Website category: university
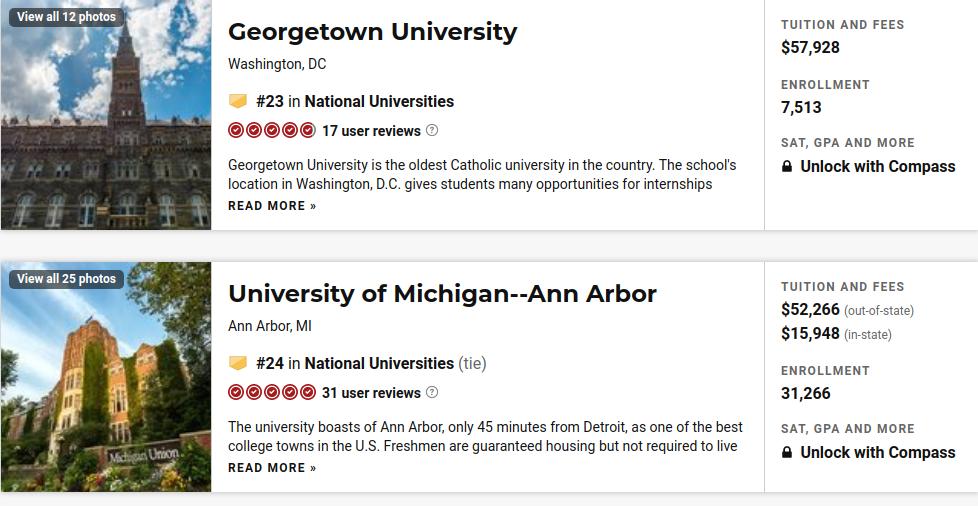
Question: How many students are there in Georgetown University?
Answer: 7,513

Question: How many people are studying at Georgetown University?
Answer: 7,513

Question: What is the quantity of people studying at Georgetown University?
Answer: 7,513

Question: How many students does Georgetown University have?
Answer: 7,513

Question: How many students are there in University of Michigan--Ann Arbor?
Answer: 31,266

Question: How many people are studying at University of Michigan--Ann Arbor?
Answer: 31,266

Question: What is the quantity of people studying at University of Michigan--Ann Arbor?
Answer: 31,266

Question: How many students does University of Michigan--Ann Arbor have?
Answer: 31,266

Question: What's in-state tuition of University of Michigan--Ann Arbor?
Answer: $15,948

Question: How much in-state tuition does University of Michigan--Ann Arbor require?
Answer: $15,948

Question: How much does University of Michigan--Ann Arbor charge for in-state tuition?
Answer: $15,948

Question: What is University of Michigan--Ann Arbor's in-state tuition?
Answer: $15,948

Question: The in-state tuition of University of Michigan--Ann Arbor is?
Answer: $15,948

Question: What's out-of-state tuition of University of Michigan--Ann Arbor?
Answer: $52,266

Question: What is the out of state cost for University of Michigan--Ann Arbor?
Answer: $52,266

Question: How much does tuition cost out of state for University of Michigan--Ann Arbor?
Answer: $52,266

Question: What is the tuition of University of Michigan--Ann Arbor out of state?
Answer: $52,266

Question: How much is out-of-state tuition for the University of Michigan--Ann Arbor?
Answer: $52,266

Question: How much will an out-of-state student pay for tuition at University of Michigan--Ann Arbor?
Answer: $52,266

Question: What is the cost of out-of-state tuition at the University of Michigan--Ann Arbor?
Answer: $52,266

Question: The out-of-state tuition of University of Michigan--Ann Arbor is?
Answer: $52,266

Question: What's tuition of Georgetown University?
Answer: $57,928

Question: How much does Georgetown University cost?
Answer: $57,928

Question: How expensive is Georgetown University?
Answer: $57,928

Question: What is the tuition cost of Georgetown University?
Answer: $57,928

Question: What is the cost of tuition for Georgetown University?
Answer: $57,928

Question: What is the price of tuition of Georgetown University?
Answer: $57,928

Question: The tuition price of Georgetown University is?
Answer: $57,928

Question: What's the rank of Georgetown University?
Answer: #23

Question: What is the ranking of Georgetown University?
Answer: #23

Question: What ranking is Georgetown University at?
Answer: #23

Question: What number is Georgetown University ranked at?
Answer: #23

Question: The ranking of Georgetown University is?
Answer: #23

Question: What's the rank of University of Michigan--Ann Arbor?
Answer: #24

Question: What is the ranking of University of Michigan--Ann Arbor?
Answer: #24

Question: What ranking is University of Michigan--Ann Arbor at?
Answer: #24

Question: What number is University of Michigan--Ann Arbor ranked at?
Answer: #24

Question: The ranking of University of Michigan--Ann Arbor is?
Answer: #24

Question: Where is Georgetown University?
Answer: Washington, DC

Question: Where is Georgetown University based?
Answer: Washington, DC

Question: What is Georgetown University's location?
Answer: Washington, DC

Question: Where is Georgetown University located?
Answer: Washington, DC

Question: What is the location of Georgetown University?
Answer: Washington, DC

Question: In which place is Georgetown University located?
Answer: Washington, DC

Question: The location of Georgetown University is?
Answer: Washington, DC

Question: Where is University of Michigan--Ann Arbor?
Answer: Ann Arbor, MI

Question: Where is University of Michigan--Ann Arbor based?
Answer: Ann Arbor, MI

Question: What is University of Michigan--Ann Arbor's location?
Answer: Ann Arbor, MI

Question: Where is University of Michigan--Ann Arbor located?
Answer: Ann Arbor, MI

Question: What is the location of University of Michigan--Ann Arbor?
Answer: Ann Arbor, MI

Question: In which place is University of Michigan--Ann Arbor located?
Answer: Ann Arbor, MI

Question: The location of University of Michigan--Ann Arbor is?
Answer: Ann Arbor, MI

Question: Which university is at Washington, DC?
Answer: Georgetown University

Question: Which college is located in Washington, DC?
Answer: Georgetown University

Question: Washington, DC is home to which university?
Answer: Georgetown University

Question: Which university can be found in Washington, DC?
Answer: Georgetown University

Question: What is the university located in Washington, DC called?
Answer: Georgetown University

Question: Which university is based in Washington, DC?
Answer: Georgetown University

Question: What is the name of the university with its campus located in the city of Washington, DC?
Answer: Georgetown University

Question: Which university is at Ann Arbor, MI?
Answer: University of Michigan--Ann Arbor

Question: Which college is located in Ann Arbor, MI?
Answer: University of Michigan--Ann Arbor

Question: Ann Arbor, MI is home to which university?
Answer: University of Michigan--Ann Arbor

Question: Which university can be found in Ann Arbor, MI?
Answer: University of Michigan--Ann Arbor

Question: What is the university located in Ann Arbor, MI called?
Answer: University of Michigan--Ann Arbor